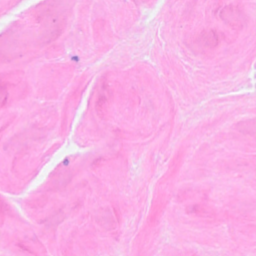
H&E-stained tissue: Breast